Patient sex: M
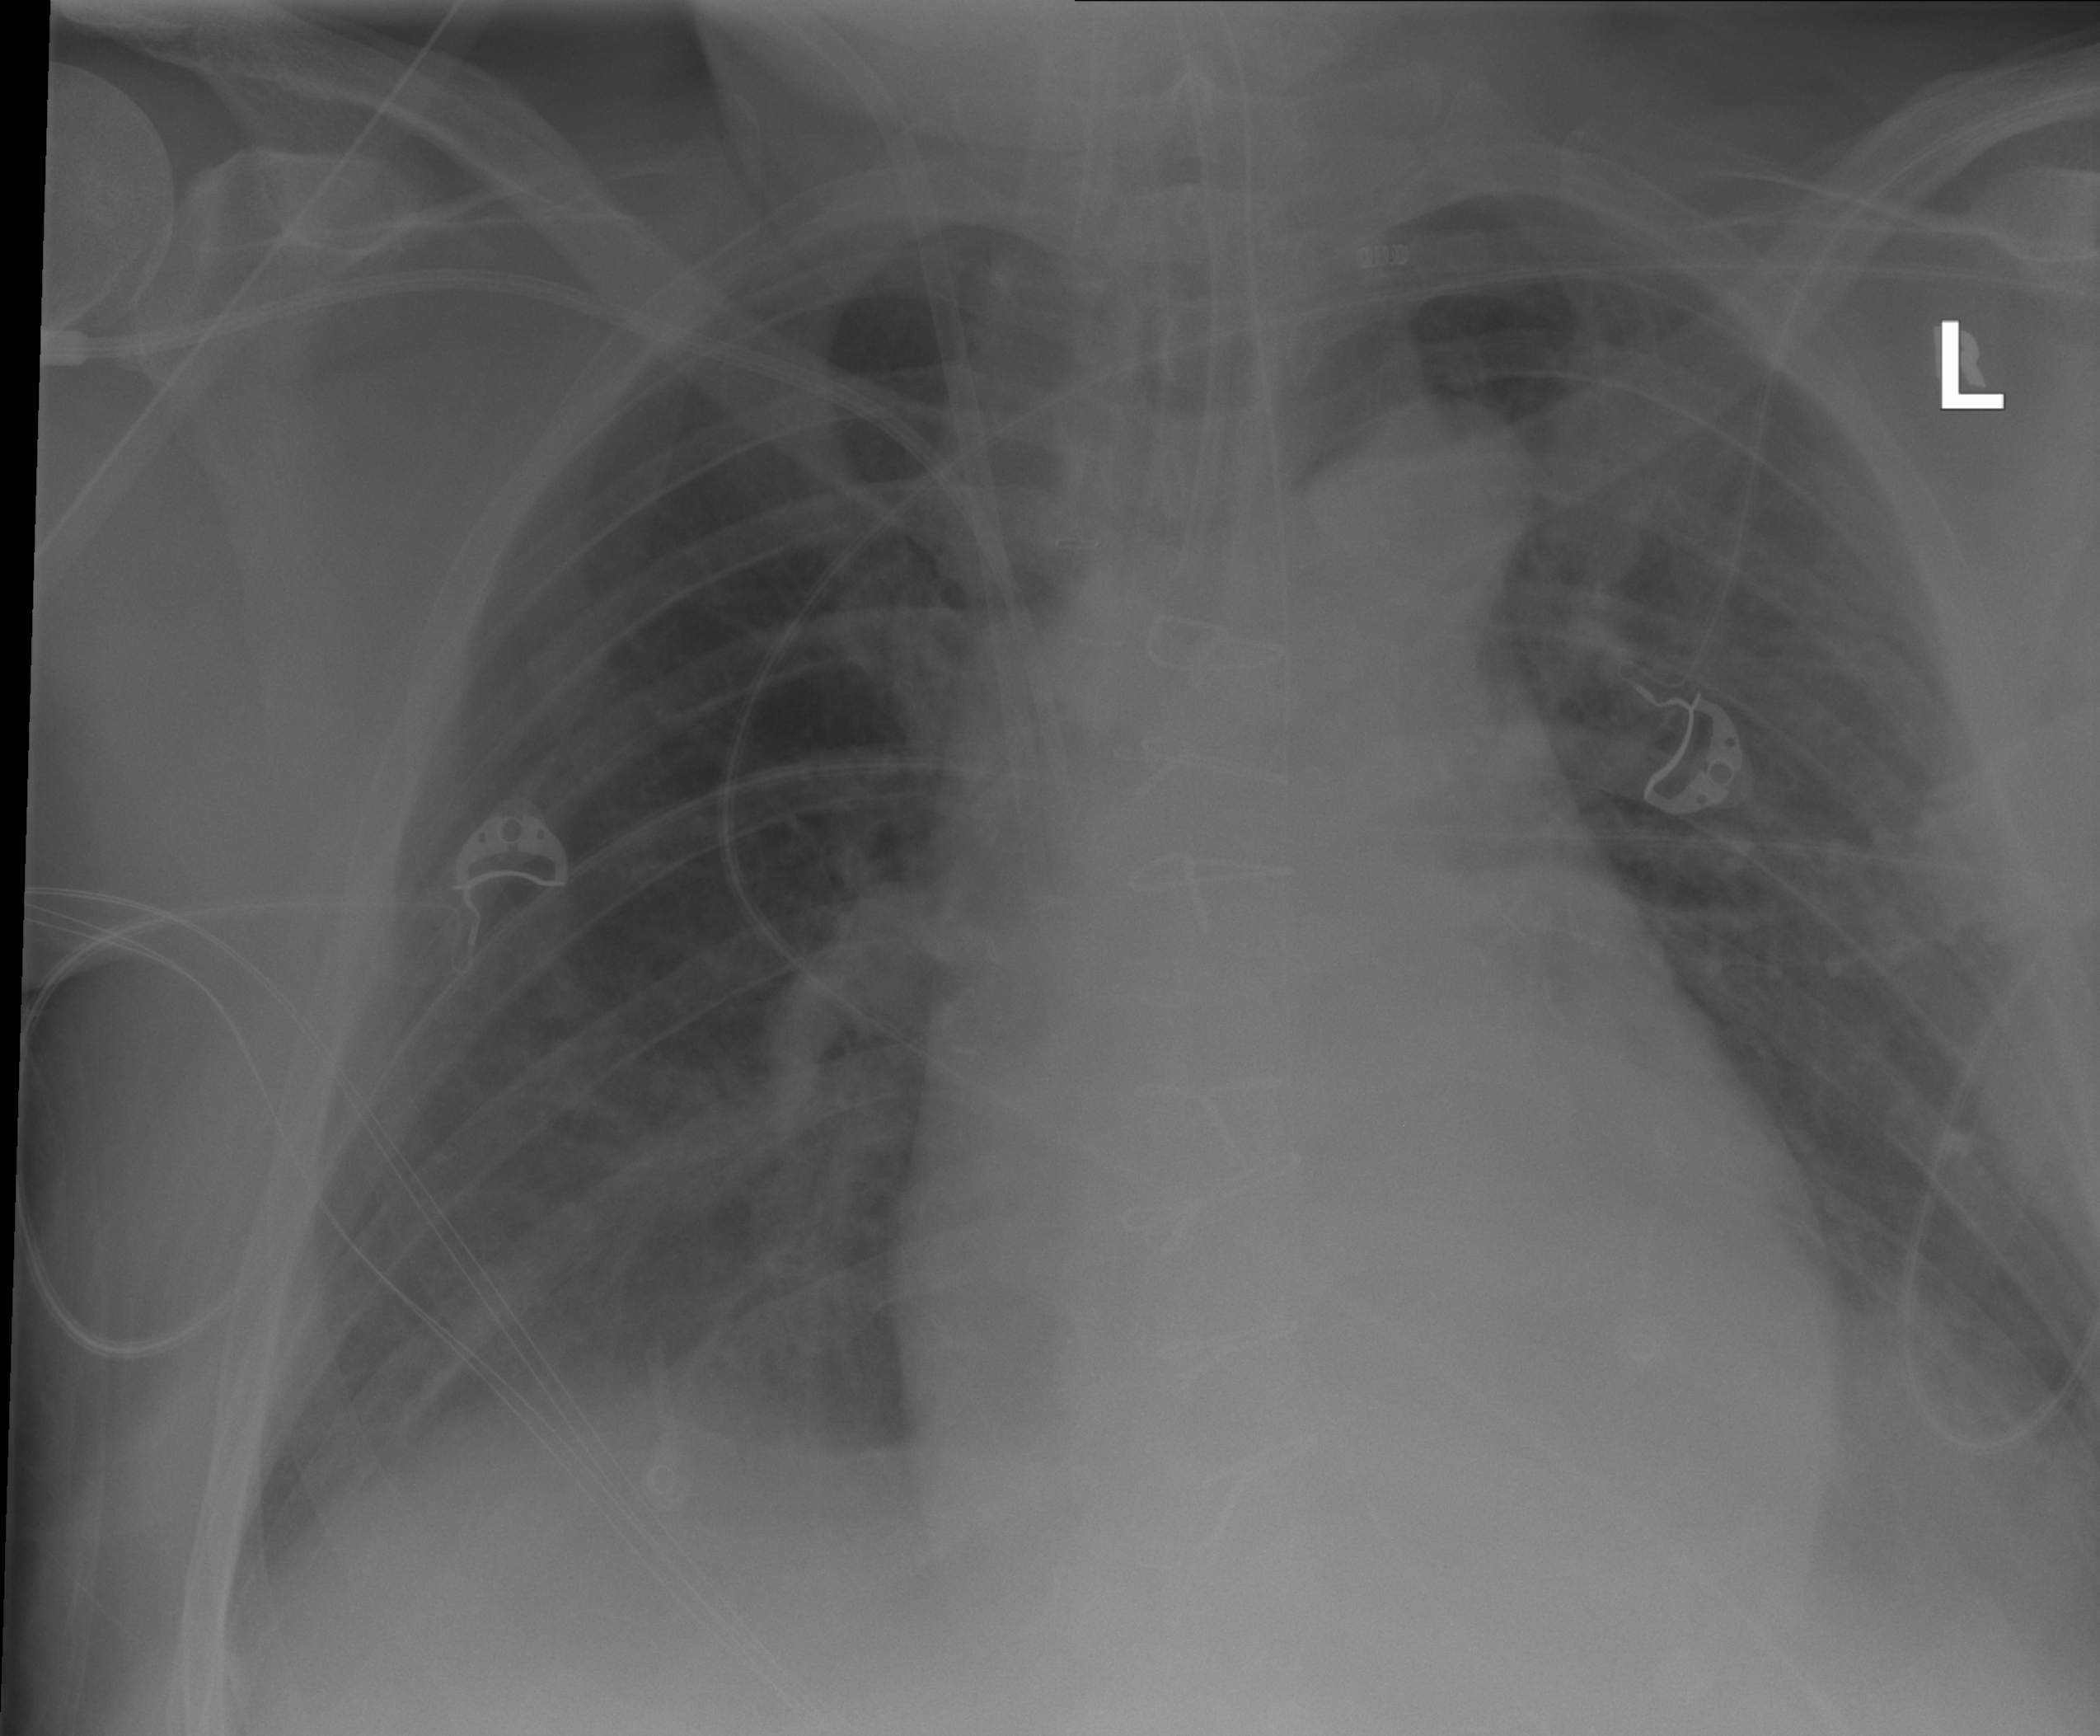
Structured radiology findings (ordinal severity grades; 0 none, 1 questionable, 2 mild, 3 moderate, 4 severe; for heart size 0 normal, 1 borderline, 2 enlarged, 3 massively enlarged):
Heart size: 2
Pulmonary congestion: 2
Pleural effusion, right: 2
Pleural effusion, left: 2
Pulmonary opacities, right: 0
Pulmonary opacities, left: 0
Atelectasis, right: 2
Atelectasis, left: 2